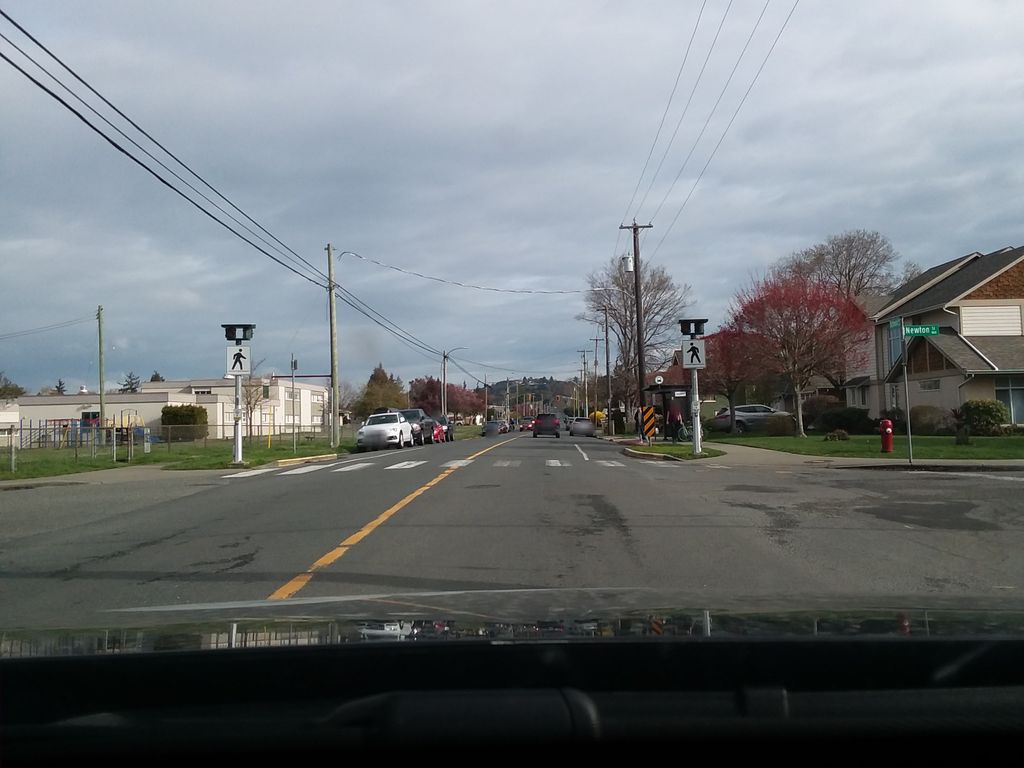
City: victoria